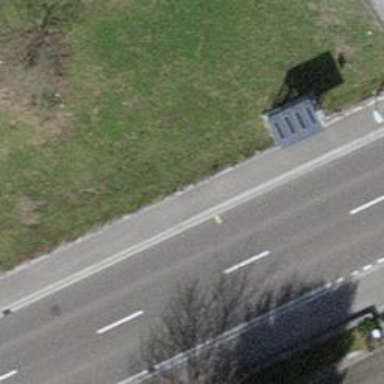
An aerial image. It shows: Bus stop with platform for public transport.